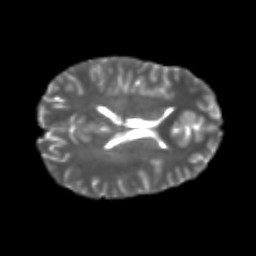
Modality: T2w
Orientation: axial
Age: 20
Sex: male
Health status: healthy
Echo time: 0.074 s